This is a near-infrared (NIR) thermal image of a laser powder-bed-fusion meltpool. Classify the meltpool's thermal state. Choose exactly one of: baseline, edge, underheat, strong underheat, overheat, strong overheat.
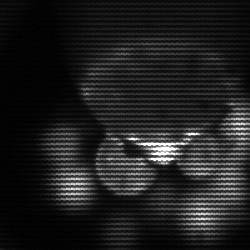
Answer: edge